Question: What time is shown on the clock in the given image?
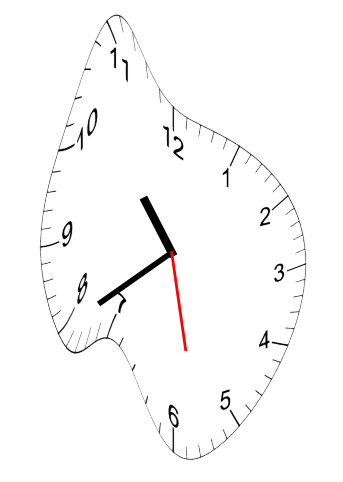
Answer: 10:39:28